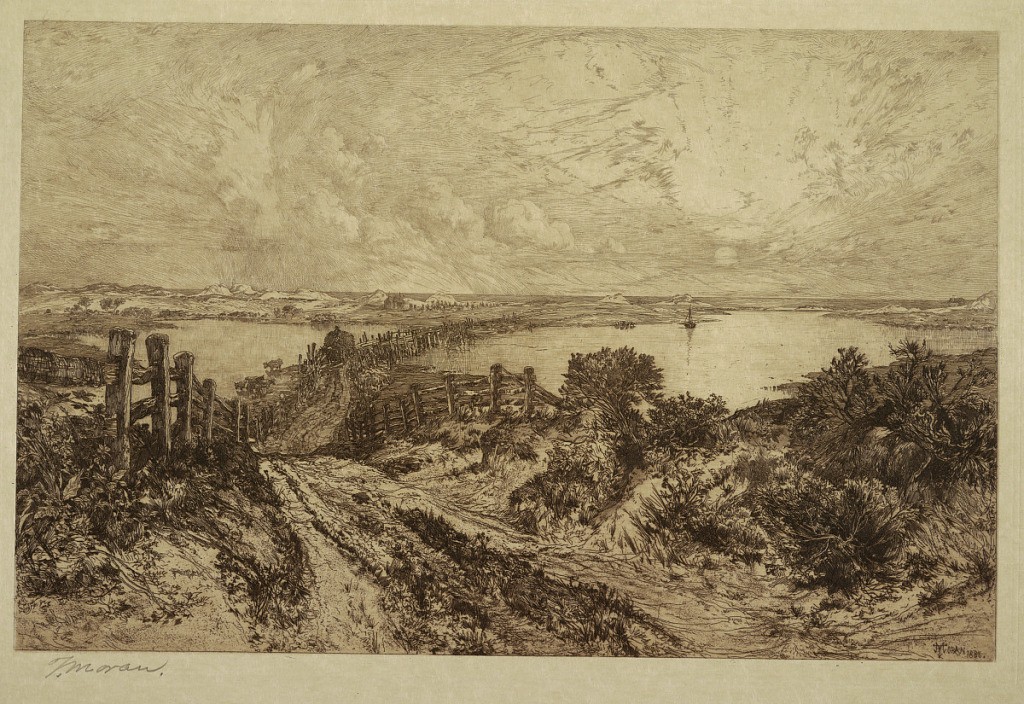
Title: Morning, Hook Pond, East Hampton
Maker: Thomas Moran, American, b. Britain, 1837–1926
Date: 1886
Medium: Etching, roulette, and sandpaper ground in brown (?) ink on tan paper, mounted on cardboard
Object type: Print
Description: Horizontal rectangle showing a rough road leading from center foreground to left and finally to crude bridge crossing over the pond. A wagon loaded with hay is visible on the bridge and the sun is seen rising at the right.